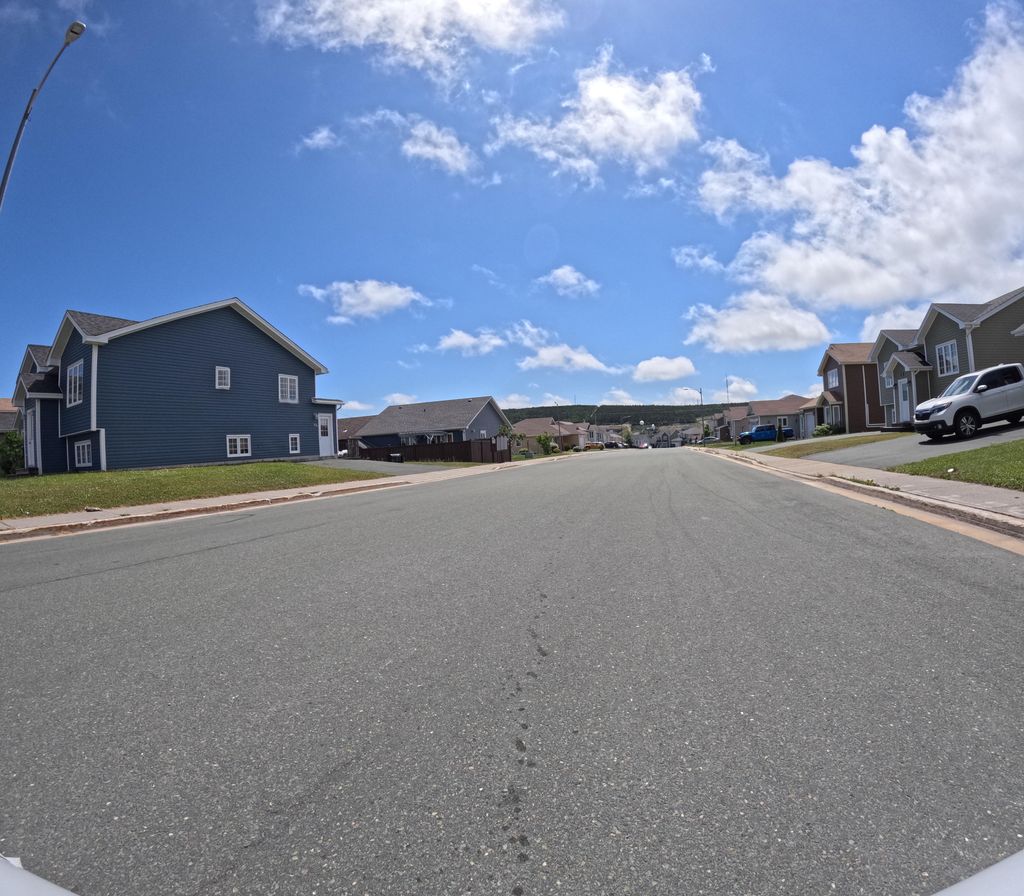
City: st_johns